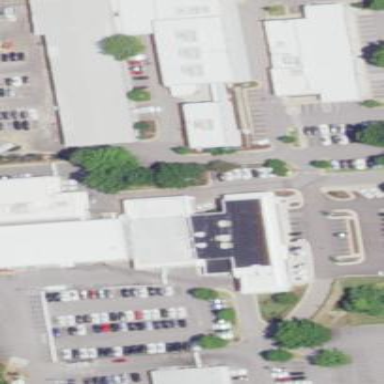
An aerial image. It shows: Commercial building.